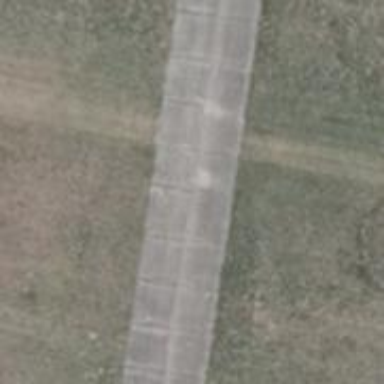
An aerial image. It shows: View of taxiway at the airport.